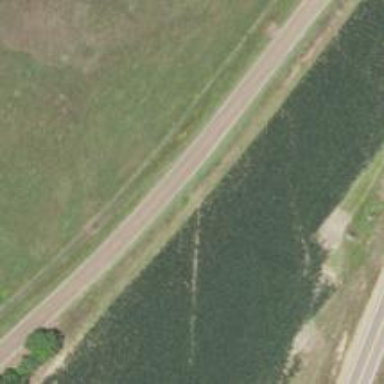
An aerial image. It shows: Tertiary road.